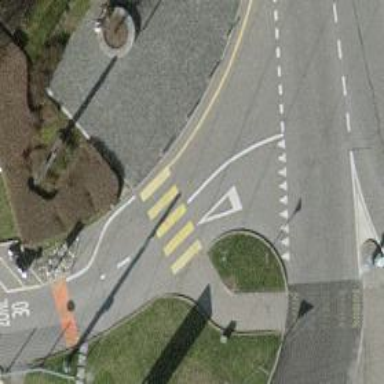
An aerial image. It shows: Marked road crossing with visible crossing markings.